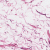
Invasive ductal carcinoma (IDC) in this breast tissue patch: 0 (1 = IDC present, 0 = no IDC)